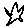
Label: star